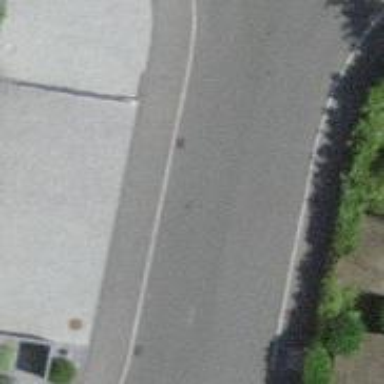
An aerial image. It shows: Residential road with separate sidewalks on both sides.